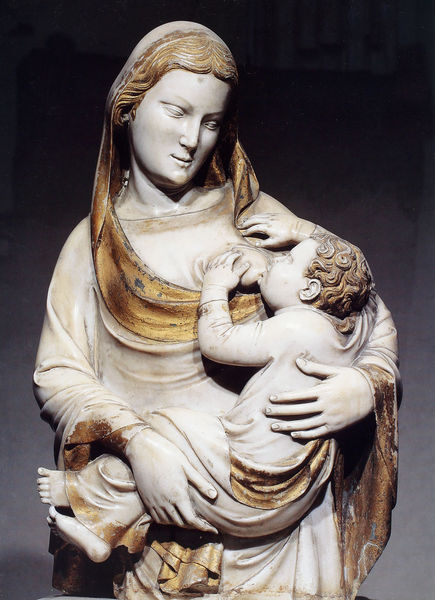
Titel: Madonna mit Kind (Madonna del Latte)
Künstler: Andrea Pisano
Institution: Pisa, Museo Nazionale di S. Matteo
Schlagwörter: hand, schatten, umhang, weiß, brust, frau, grau, kleid, marmor, schwarz, schleier, tuch, beige, falten, stein, ärmel, bild, hände, gold, kind, mutter, locken, skulptur, statue, baby, faltenwurf, foto, nahrung, religion, stillen, jungfrau, kleinkind, christus, jesus, jesus christus, maria, madonna, mutter gottes, säugling, erlöser, gottesmutter, jesuskind, säugen, lactans, messias, gottessohn, sohn gottes, unsere liebe frau, maria lactans, heilige maria, christkind, mutterschaft, madonna mit dem kind, christkönig, säugende, heilland, erretter, jesus von nazaret, gottesgebärerin, maria von nazaret